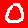
Digit: 0